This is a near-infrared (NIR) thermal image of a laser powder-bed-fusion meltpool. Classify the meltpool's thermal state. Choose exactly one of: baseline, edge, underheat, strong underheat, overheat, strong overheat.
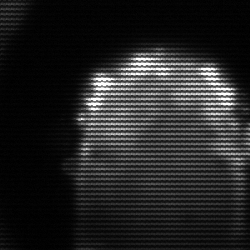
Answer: baseline